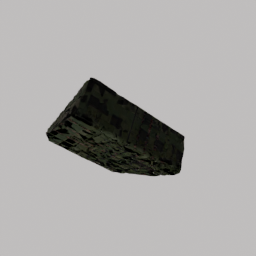
Label: architecture